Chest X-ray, AP view. Patient: 32 years old, sex M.
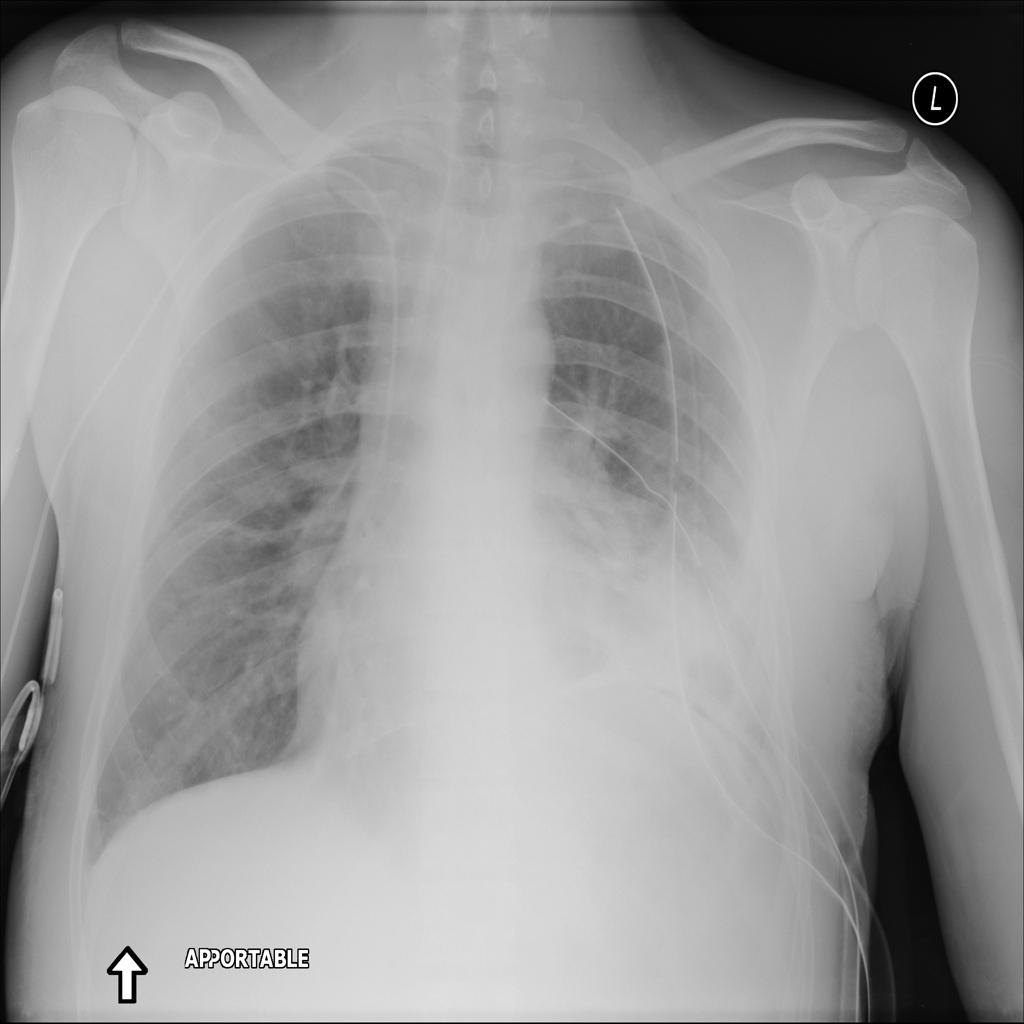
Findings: Consolidation, Effusion